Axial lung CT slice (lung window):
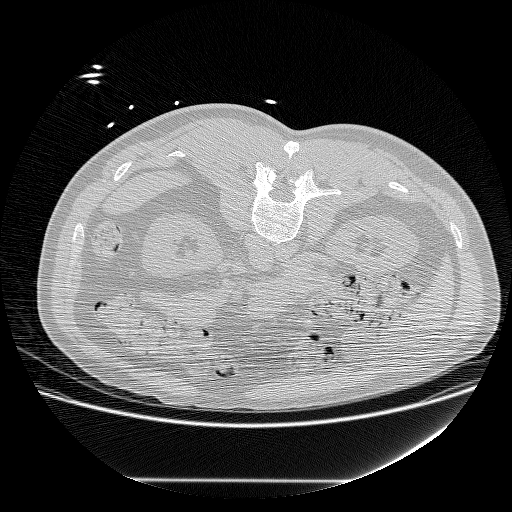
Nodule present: no